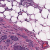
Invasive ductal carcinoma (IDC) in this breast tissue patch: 0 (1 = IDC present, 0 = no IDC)